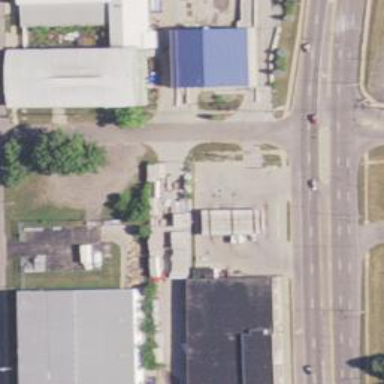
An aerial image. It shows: Convenience shop.